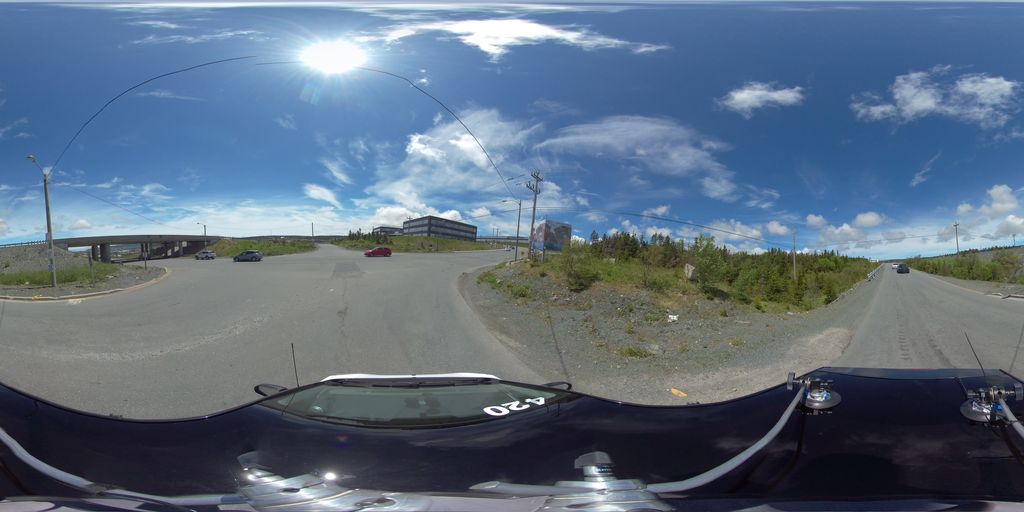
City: st_johns